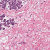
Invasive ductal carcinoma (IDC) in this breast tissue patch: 0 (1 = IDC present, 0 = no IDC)